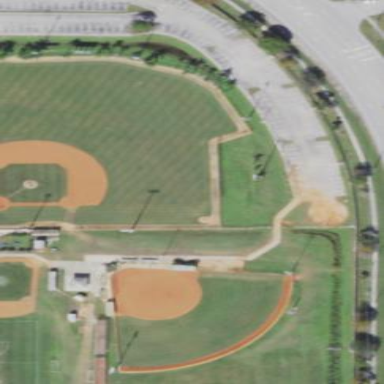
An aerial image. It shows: Baseball pitch for leisure land activities.